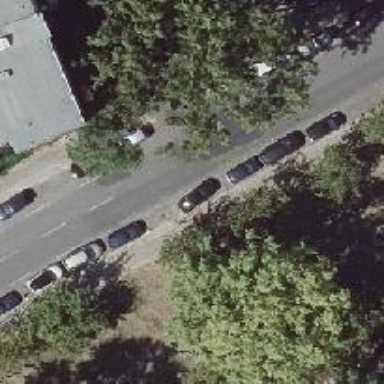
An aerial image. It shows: Residential road with asphalt surface and separate sidewalks on both sides. The road has lane markings with parallel parking lanes on both sides.